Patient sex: M
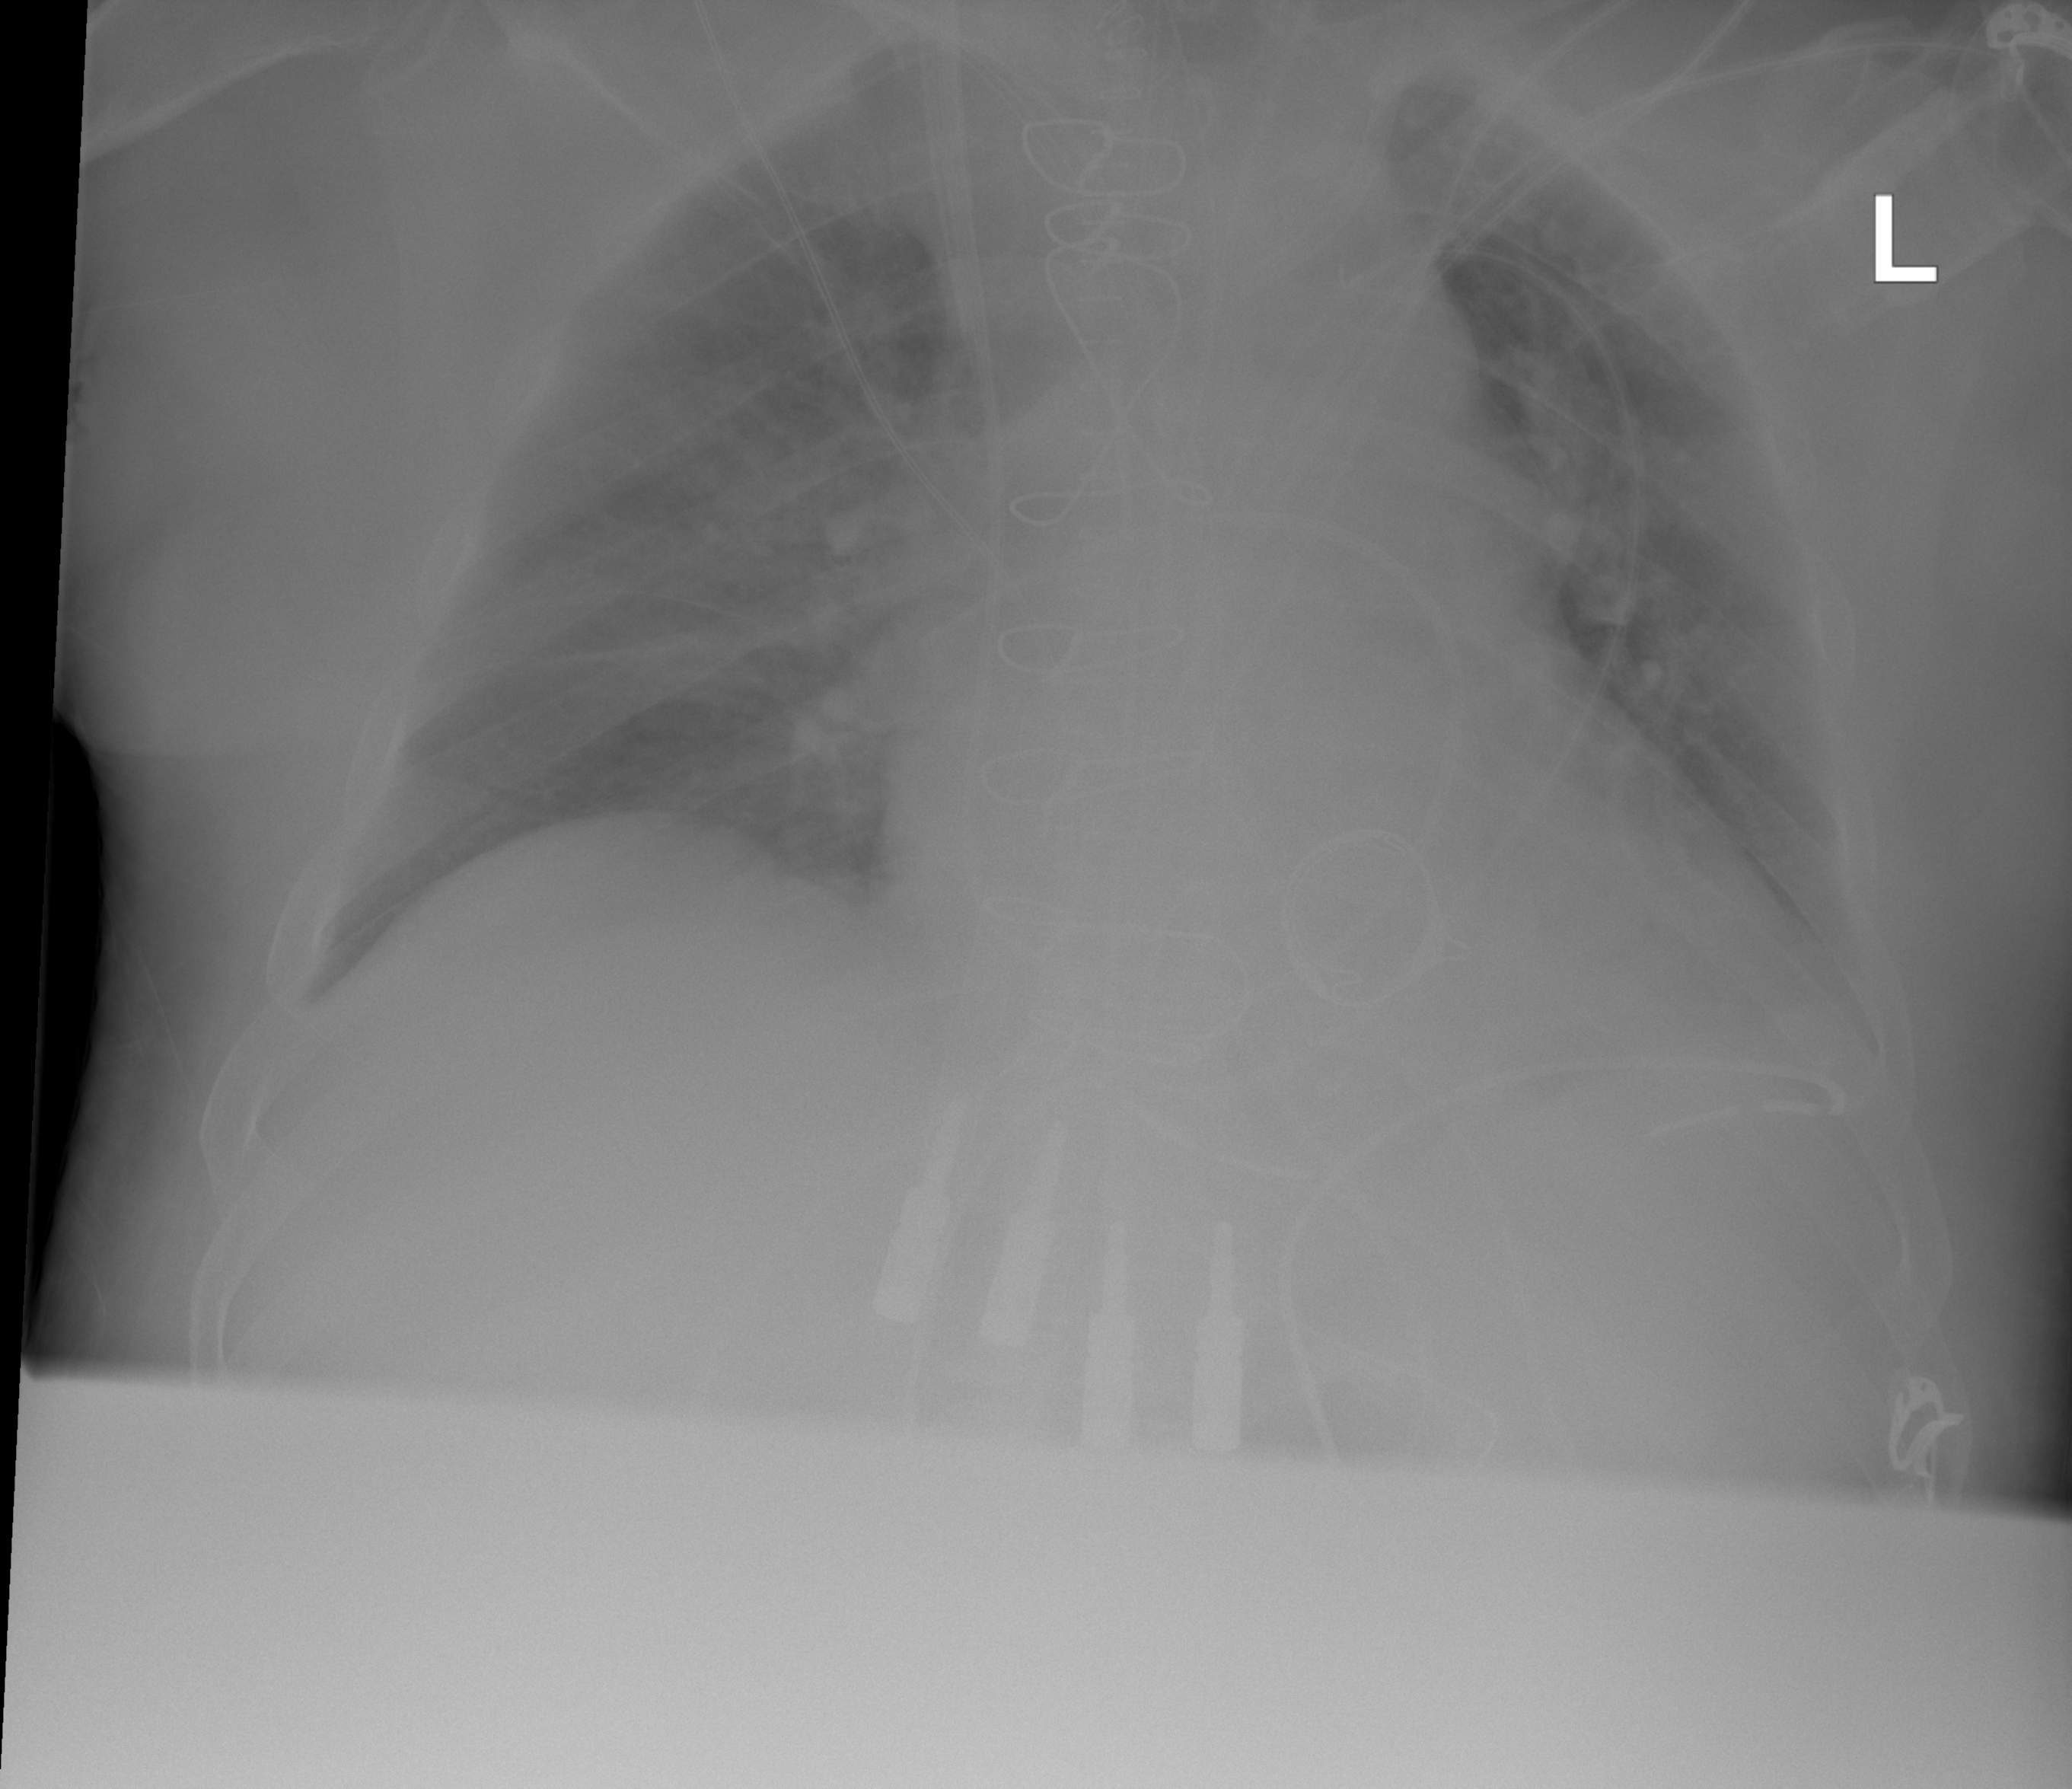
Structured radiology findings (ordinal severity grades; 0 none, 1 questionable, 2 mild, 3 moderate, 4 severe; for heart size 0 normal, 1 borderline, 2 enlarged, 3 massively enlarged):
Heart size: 1
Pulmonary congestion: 0
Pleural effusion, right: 0
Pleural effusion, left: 2
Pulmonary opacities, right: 0
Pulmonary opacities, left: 0
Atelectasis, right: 0
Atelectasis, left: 2